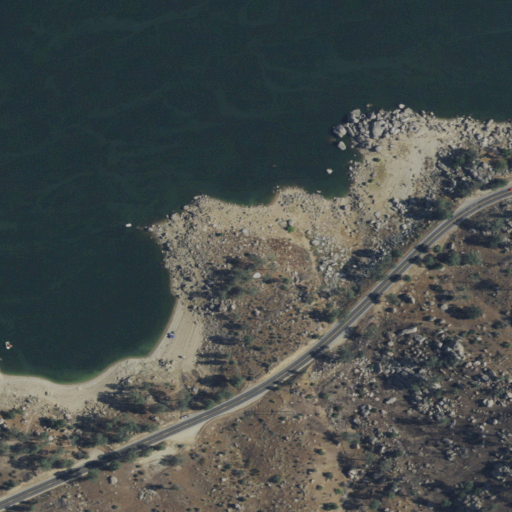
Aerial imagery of cape in California named Pine Point containing open water, grassland, shrub, open development, low intensity development, herbaceous wetlands, and medium intensity development